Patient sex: F
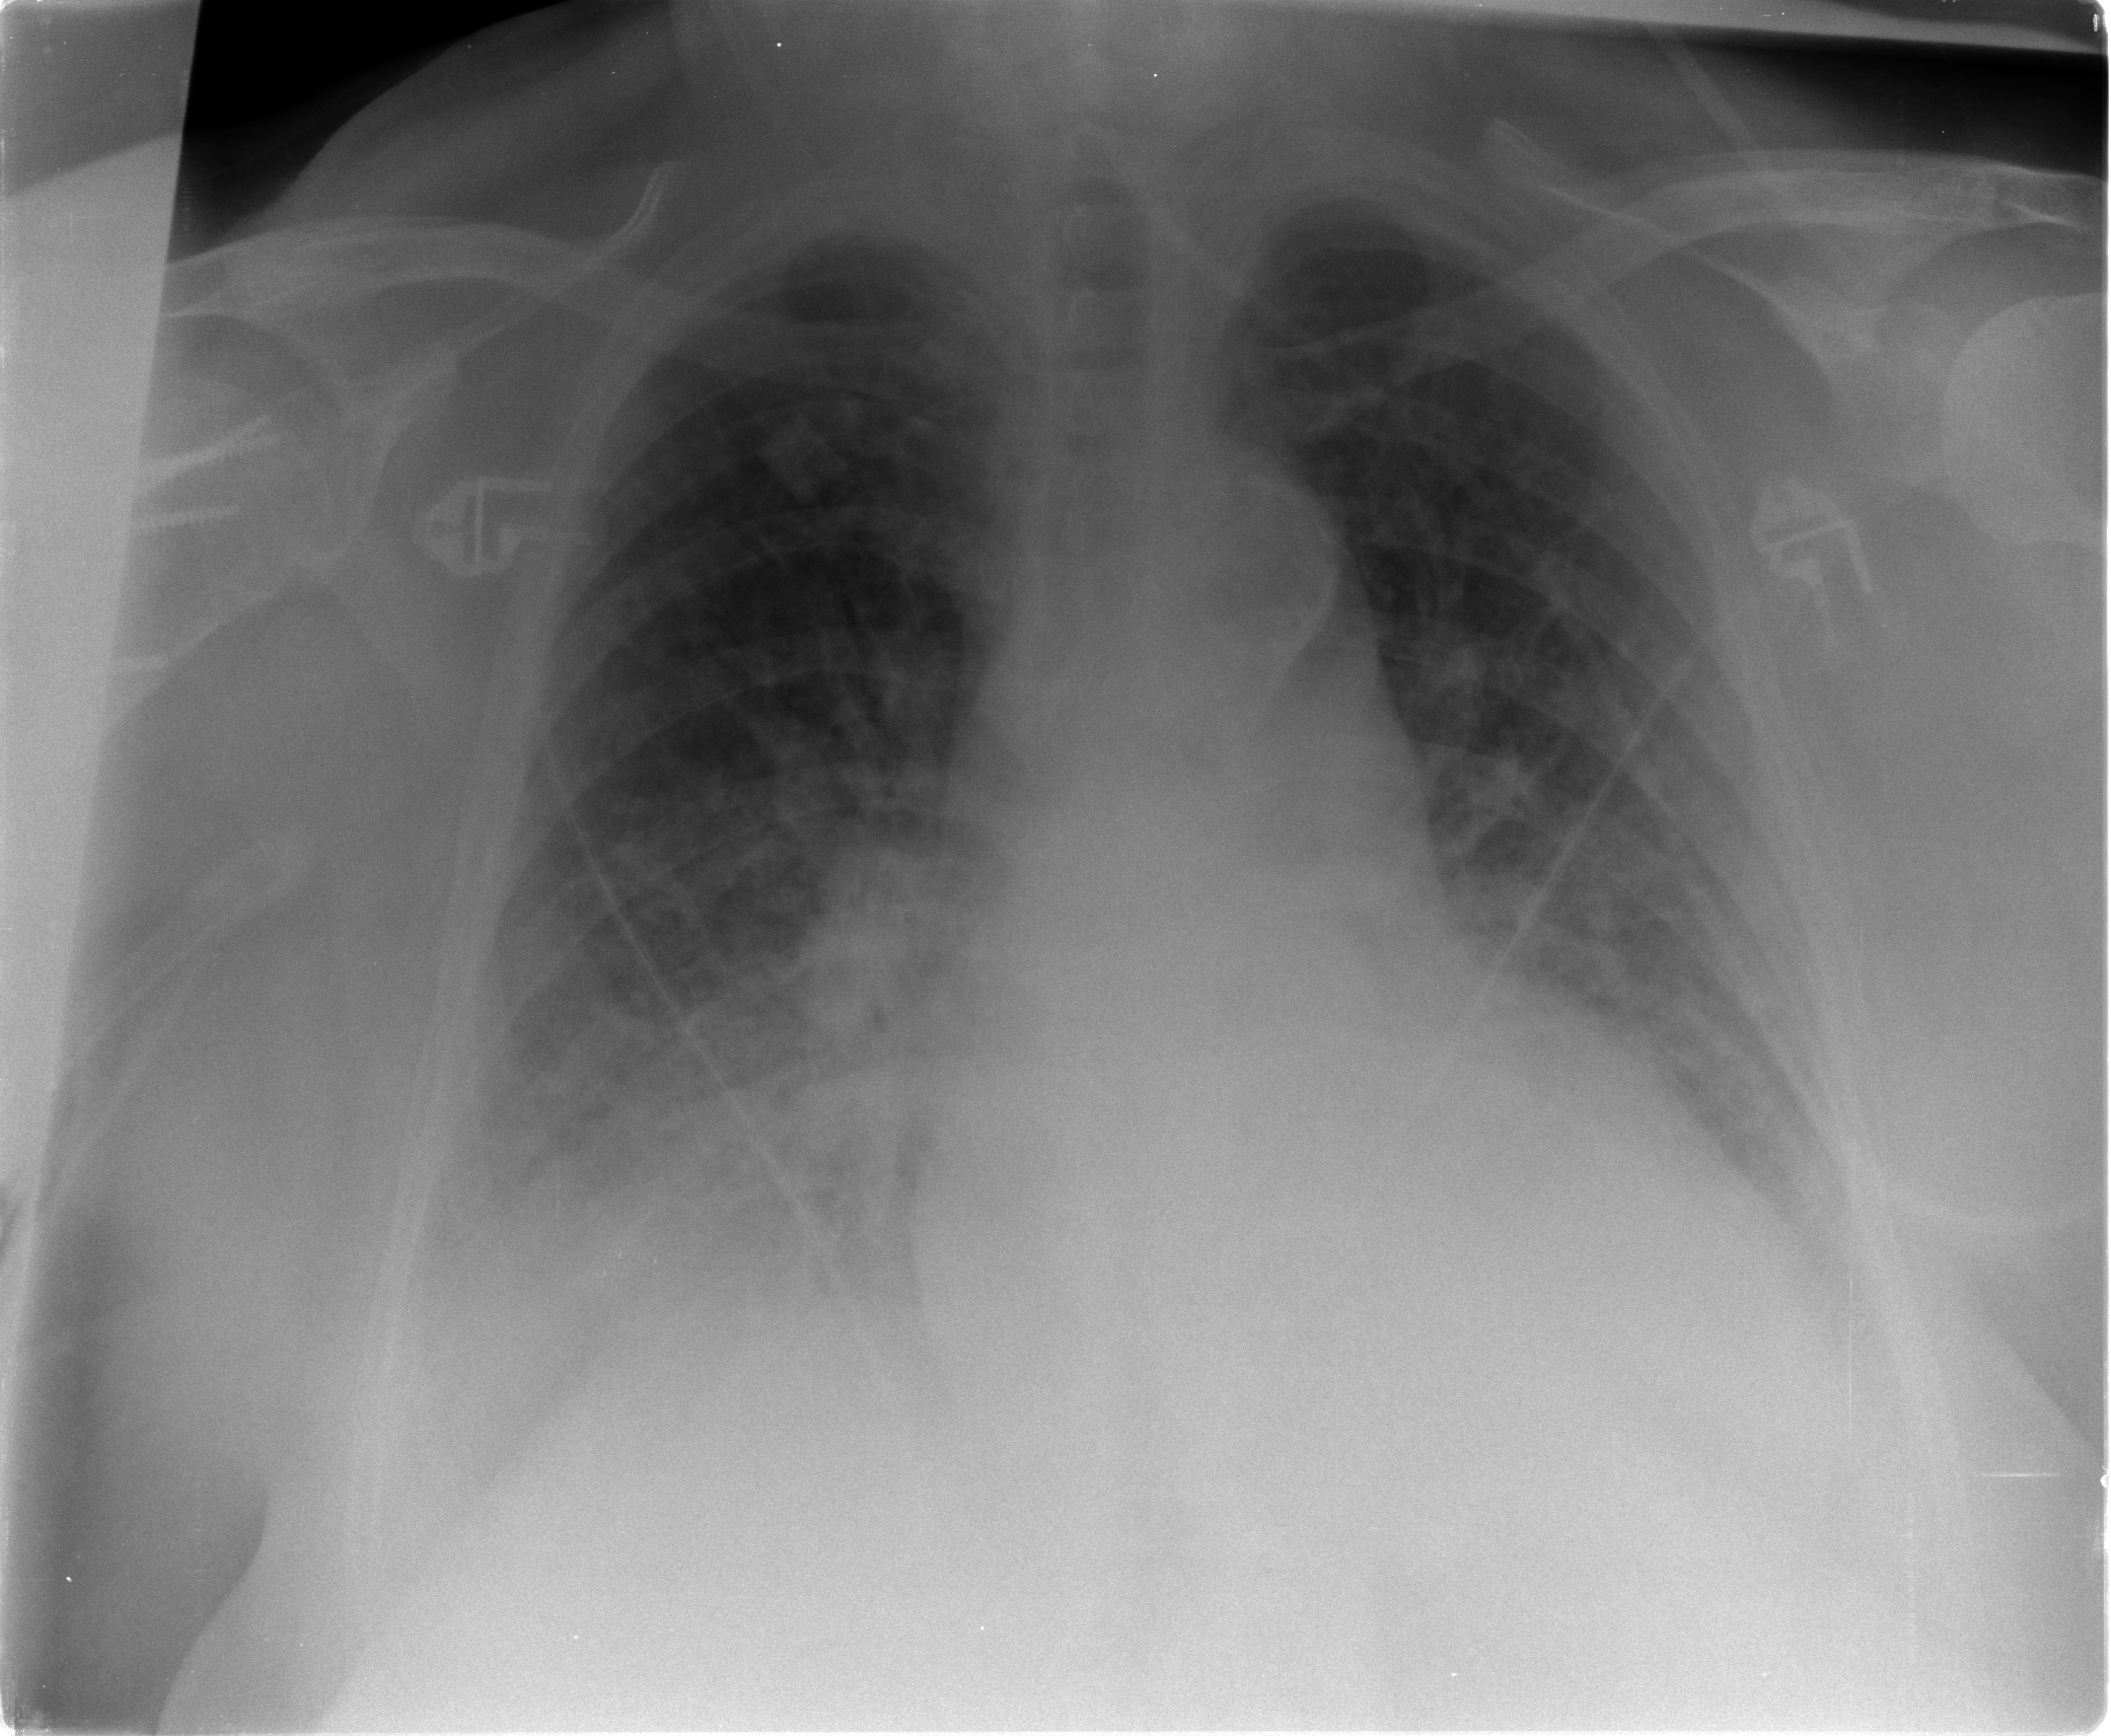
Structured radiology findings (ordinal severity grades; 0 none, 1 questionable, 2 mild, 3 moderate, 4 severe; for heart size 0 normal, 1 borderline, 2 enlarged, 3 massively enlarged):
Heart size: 2
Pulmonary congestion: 3
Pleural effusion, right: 2
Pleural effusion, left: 2
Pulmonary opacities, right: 2
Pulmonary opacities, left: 1
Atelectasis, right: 2
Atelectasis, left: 2